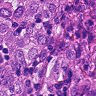
Metastatic tissue present: yes